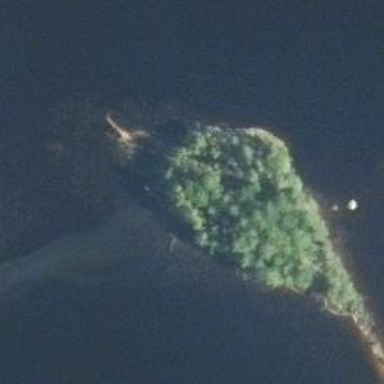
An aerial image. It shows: Islet covered with woodland.